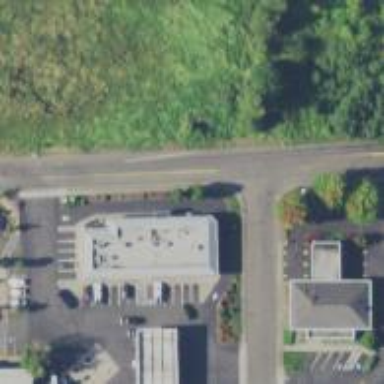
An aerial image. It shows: Convenience shop.